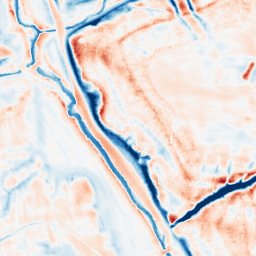
Category: trend_removal
Decomposition family: local_polynomial
Decomposition parameters: window_size: 21
degree: 1
Upsampling method: sinc_blackman
Upsampling parameters: scale: 4
kernel_size: 8
Upsampling scale: 4